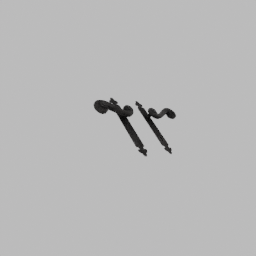
Label: mechanical